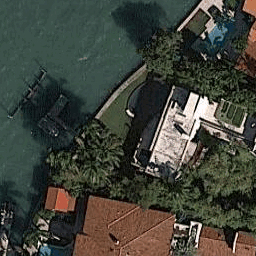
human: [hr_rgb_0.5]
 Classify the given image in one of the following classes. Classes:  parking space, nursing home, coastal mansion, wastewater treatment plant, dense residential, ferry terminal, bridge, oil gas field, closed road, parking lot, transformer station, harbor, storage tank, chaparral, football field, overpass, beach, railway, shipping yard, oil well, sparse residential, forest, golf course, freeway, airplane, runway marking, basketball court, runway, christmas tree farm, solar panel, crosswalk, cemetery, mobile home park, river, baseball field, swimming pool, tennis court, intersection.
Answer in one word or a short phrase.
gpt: coastal mansion